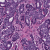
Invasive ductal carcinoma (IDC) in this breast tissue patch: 1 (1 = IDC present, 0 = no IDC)